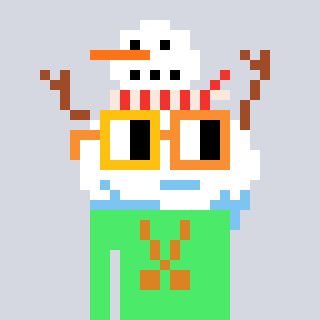
a pixel art character with square yellow and orange glasses, a snowman-shaped head and a teal-colored body on a cool background